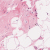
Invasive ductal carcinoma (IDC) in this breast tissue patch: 0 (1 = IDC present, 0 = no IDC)